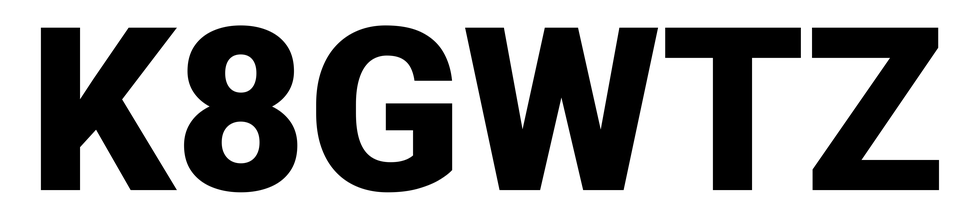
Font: Roboto_Black